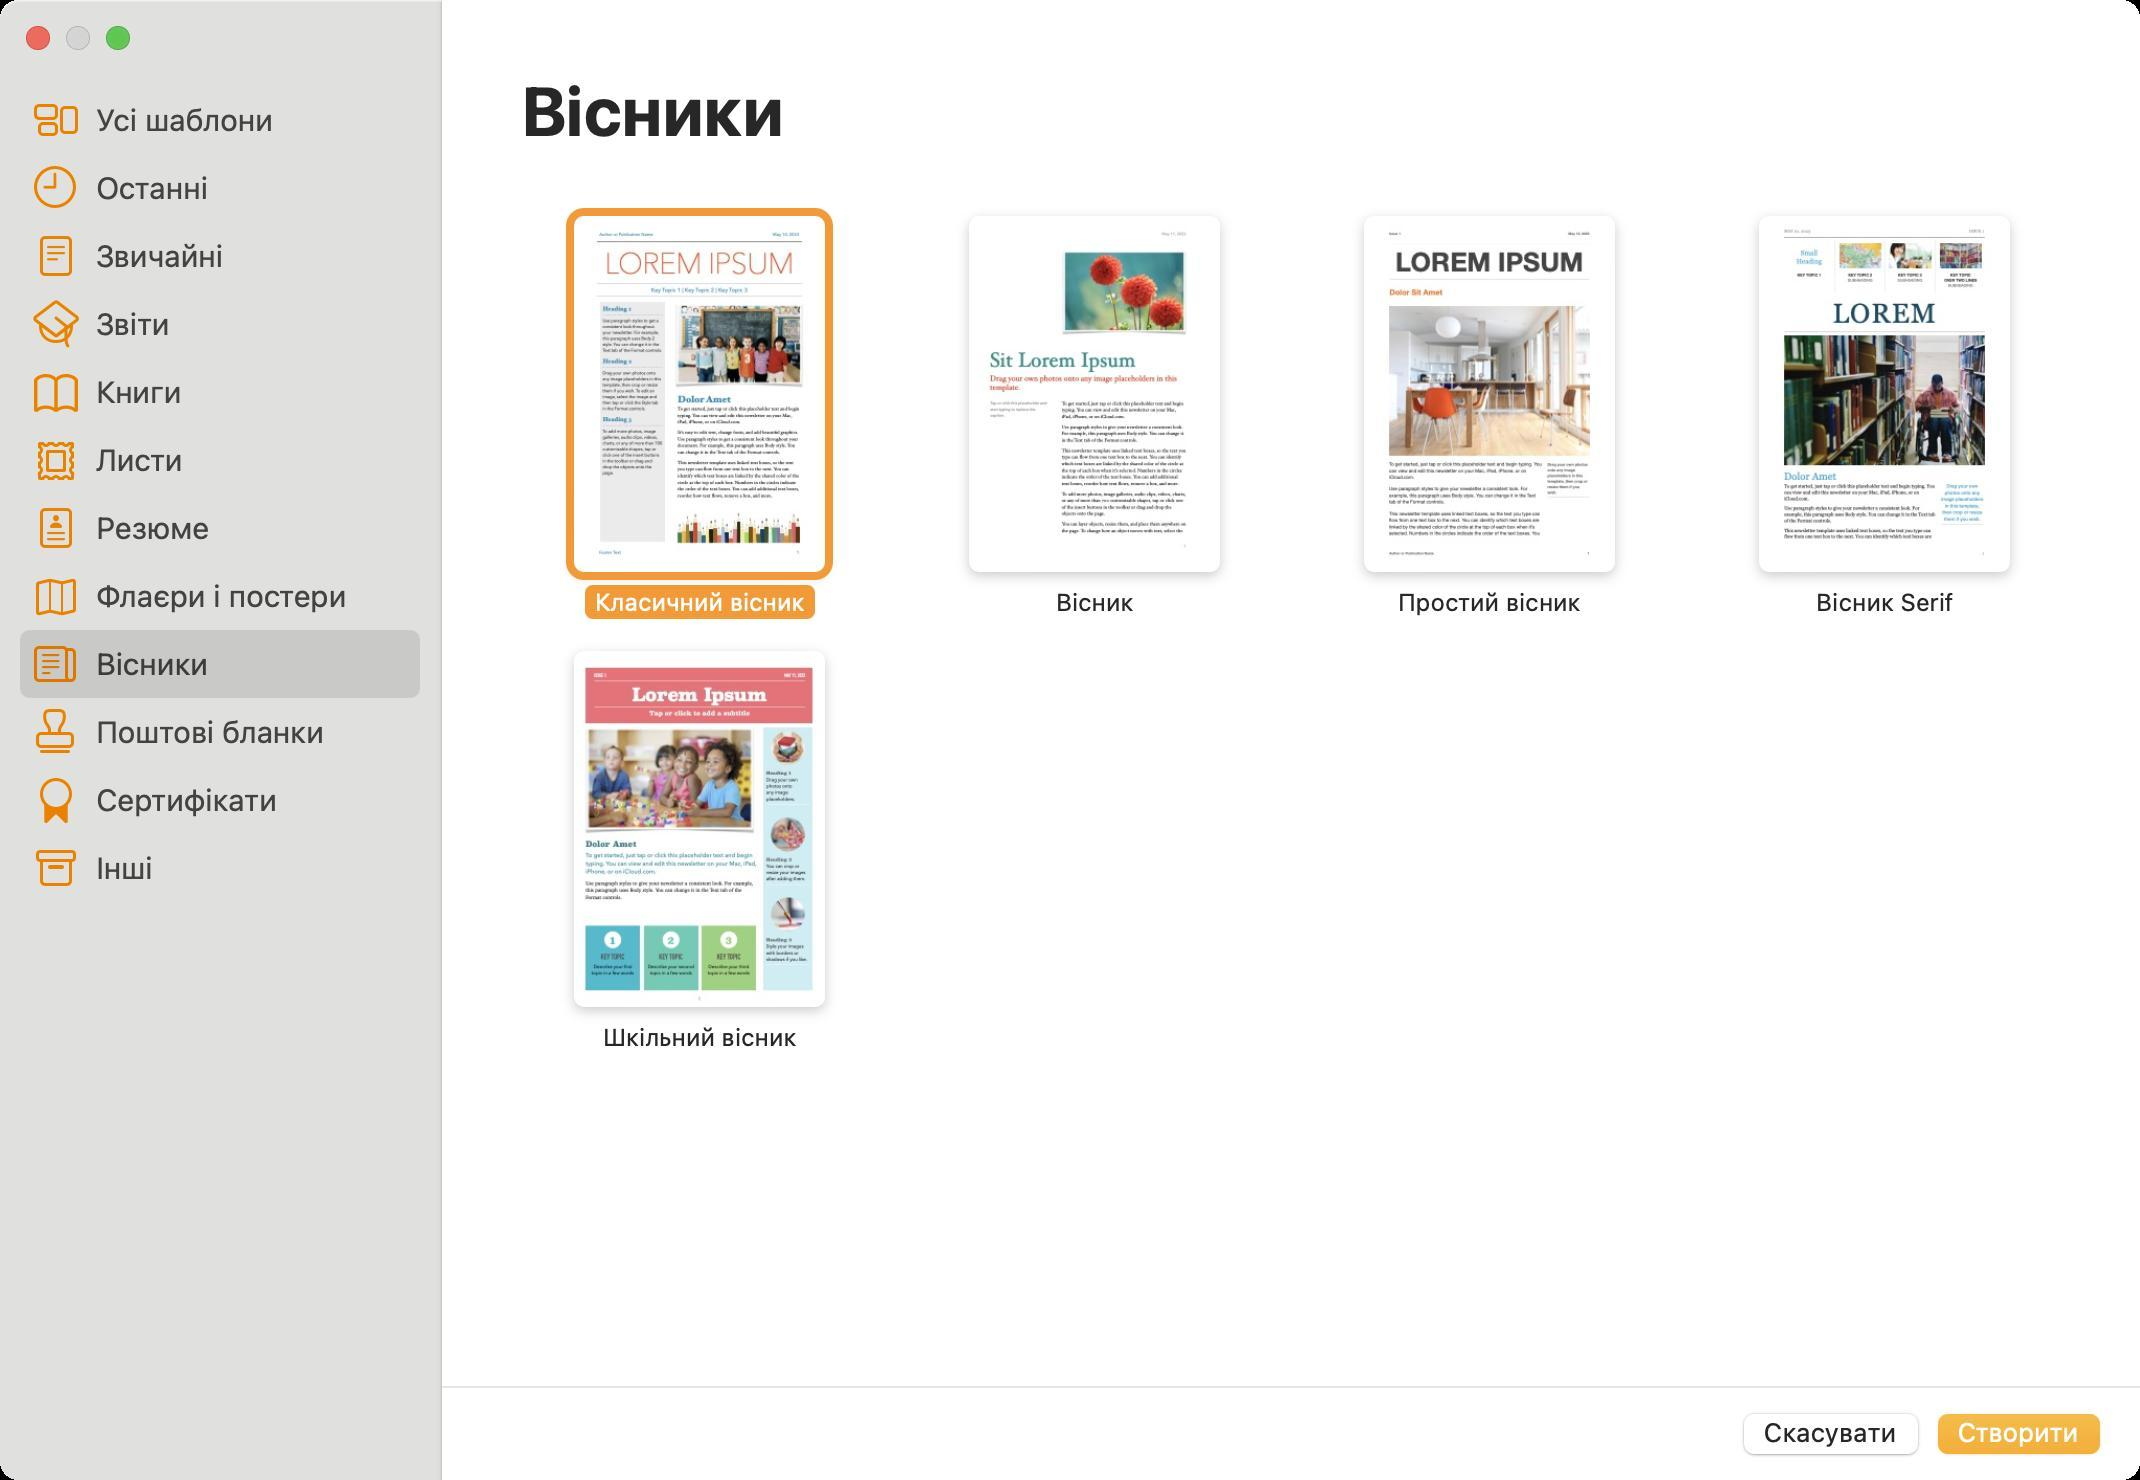
Accessibility tree:
{"name": "", "role": "AXWindow", "description": null, "role_description": "звичайне вікно", "value": null, "position": "325.00;168.00", "size": "1070;740", "children": [{"name": null, "role": "AXSplitGroup", "description": null, "role_description": "група розділених областей", "value": null, "position": "0.00;0.00", "size": "1070;740", "children": [{"name": null, "role": "AXScrollArea", "description": null, "role_description": "область прокручування", "value": null, "position": "0.00;43.00", "size": "220;668", "children": [{"name": null, "role": "AXTable", "description": null, "role_description": "таблиця", "value": null, "position": "0.00;43.00", "size": "220;668", "children": [{"name": null, "role": "AXRow", "description": null, "role_description": "рядок таблиці", "value": null, "position": "0.00;43.00", "size": "220;34", "children": [{"name": null, "role": "AXCell", "description": null, "role_description": "комірка", "value": null, "position": "16.00;43.00", "size": "188;34", "children": [{"name": null, "role": "AXStaticText", "description": null, "role_description": "текст", "value": "Усі шаблони", "position": "46.00;50.50", "size": "158;19", "children": []}]}]}, {"name": null, "role": "AXRow", "description": null, "role_description": "рядок таблиці", "value": null, "position": "0.00;77.00", "size": "220;34", "children": [{"name": null, "role": "AXCell", "description": null, "role_description": "комірка", "value": null, "position": "16.00;77.00", "size": "188;34", "children": [{"name": null, "role": "AXStaticText", "description": null, "role_description": "текст", "value": "Останні", "position": "46.00;84.50", "size": "158;19", "children": []}]}]}, {"name": null, "role": "AXRow", "description": null, "role_description": "рядок таблиці", "value": null, "position": "0.00;111.00", "size": "220;34", "children": [{"name": null, "role": "AXCell", "description": null, "role_description": "комірка", "value": null, "position": "16.00;111.00", "size": "188;34", "children": [{"name": null, "role": "AXStaticText", "description": null, "role_description": "текст", "value": "Звичайні", "position": "46.00;118.50", "size": "158;19", "children": []}]}]}, {"name": null, "role": "AXRow", "description": null, "role_description": "рядок таблиці", "value": null, "position": "0.00;145.00", "size": "220;34", "children": [{"name": null, "role": "AXCell", "description": null, "role_description": "комірка", "value": null, "position": "16.00;145.00", "size": "188;34", "children": [{"name": null, "role": "AXStaticText", "description": null, "role_description": "текст", "value": "Звіти", "position": "46.00;152.50", "size": "158;19", "children": []}]}]}, {"name": null, "role": "AXRow", "description": null, "role_description": "рядок таблиці", "value": null, "position": "0.00;179.00", "size": "220;34", "children": [{"name": null, "role": "AXCell", "description": null, "role_description": "комірка", "value": null, "position": "16.00;179.00", "size": "188;34", "children": [{"name": null, "role": "AXStaticText", "description": null, "role_description": "текст", "value": "Книги", "position": "46.00;186.50", "size": "158;19", "children": []}]}]}, {"name": null, "role": "AXRow", "description": null, "role_description": "рядок таблиці", "value": null, "position": "0.00;213.00", "size": "220;34", "children": [{"name": null, "role": "AXCell", "description": null, "role_description": "комірка", "value": null, "position": "16.00;213.00", "size": "188;34", "children": [{"name": null, "role": "AXStaticText", "description": null, "role_description": "текст", "value": "Листи", "position": "46.00;220.50", "size": "158;19", "children": []}]}]}, {"name": null, "role": "AXRow", "description": null, "role_description": "рядок таблиці", "value": null, "position": "0.00;247.00", "size": "220;34", "children": [{"name": null, "role": "AXCell", "description": null, "role_description": "комірка", "value": null, "position": "16.00;247.00", "size": "188;34", "children": [{"name": null, "role": "AXStaticText", "description": null, "role_description": "текст", "value": "Резюме", "position": "46.00;254.50", "size": "158;19", "children": []}]}]}, {"name": null, "role": "AXRow", "description": null, "role_description": "рядок таблиці", "value": null, "position": "0.00;281.00", "size": "220;34", "children": [{"name": null, "role": "AXCell", "description": null, "role_description": "комірка", "value": null, "position": "16.00;281.00", "size": "188;34", "children": [{"name": null, "role": "AXStaticText", "description": null, "role_description": "текст", "value": "Флаєри і постери", "position": "46.00;288.50", "size": "158;19", "children": []}]}]}, {"name": null, "role": "AXRow", "description": null, "role_description": "рядок таблиці", "value": null, "position": "0.00;315.00", "size": "220;34", "children": [{"name": null, "role": "AXCell", "description": null, "role_description": "комірка", "value": null, "position": "16.00;315.00", "size": "188;34", "children": [{"name": null, "role": "AXStaticText", "description": null, "role_description": "текст", "value": "Вісники", "position": "46.00;322.50", "size": "158;19", "children": []}]}]}, {"name": null, "role": "AXRow", "description": null, "role_description": "рядок таблиці", "value": null, "position": "0.00;349.00", "size": "220;34", "children": [{"name": null, "role": "AXCell", "description": null, "role_description": "комірка", "value": null, "position": "16.00;349.00", "size": "188;34", "children": [{"name": null, "role": "AXStaticText", "description": null, "role_description": "текст", "value": "Поштові бланки", "position": "46.00;356.50", "size": "158;19", "children": []}]}]}, {"name": null, "role": "AXRow", "description": null, "role_description": "рядок таблиці", "value": null, "position": "0.00;383.00", "size": "220;34", "children": [{"name": null, "role": "AXCell", "description": null, "role_description": "комірка", "value": null, "position": "16.00;383.00", "size": "188;34", "children": [{"name": null, "role": "AXStaticText", "description": null, "role_description": "текст", "value": "Сертифікати", "position": "46.00;390.50", "size": "158;19", "children": []}]}]}, {"name": null, "role": "AXRow", "description": null, "role_description": "рядок таблиці", "value": null, "position": "0.00;417.00", "size": "220;34", "children": [{"name": null, "role": "AXCell", "description": null, "role_description": "комірка", "value": null, "position": "16.00;417.00", "size": "188;34", "children": [{"name": null, "role": "AXStaticText", "description": null, "role_description": "текст", "value": "Інші", "position": "46.00;424.50", "size": "158;19", "children": []}]}]}, {"name": null, "role": "AXColumn", "description": null, "role_description": "стовпчик", "value": null, "position": "10.00;43.00", "size": "200;668", "children": []}]}]}, {"name": null, "role": "AXSplitter", "description": null, "role_description": "роздільник", "value": 220.0, "position": "220.00;38.00", "size": "1;702", "children": []}, {"name": null, "role": "AXScrollArea", "description": null, "role_description": "область прокручування", "value": null, "position": "221.00;0.00", "size": "849;694", "children": [{"name": null, "role": "AXList", "description": null, "role_description": "колекція", "value": null, "position": "221.00;88.00", "size": "849;456", "children": [{"name": null, "role": "AXList", "description": null, "role_description": "розділ", "value": null, "position": "255.00;98.00", "size": "782;438", "children": [{"name": null, "role": "AXGroup", "description": null, "role_description": "група", "value": null, "position": "255.00;98.00", "size": "782;438", "children": []}, {"name": null, "role": "AXButton", "description": "Класичний вісник, Документ із текстом синього, оранжевого й чорного кольору, який має багато стовпців із місцями для тексту та зображень", "role_description": "кнопка", "value": null, "position": "255.00;98.00", "size": "190;220", "children": [{"name": null, "role": "AXStaticText", "description": null, "role_description": "текст", "value": "‎⁨Класичний вісник⁩", "position": "293.50;293.50", "size": "113;15", "children": []}, {"name": null, "role": "AXImage", "description": "", "role_description": "зображення", "value": null, "position": "287.00;108.00", "size": "126;178", "children": []}]}, {"name": null, "role": "AXButton", "description": "Вісник, Документ із текстом бірюзового, червоного й чорного кольору, що має місця для зображень і тексту", "role_description": "кнопка", "value": null, "position": "452.50;98.00", "size": "190;220", "children": [{"name": null, "role": "AXStaticText", "description": null, "role_description": "текст", "value": "‎⁨Вісник⁩", "position": "524.00;293.50", "size": "47;15", "children": []}, {"name": null, "role": "AXImage", "description": "", "role_description": "зображення", "value": null, "position": "484.50;108.00", "size": "126;178", "children": []}]}, {"name": null, "role": "AXButton", "description": "Простий вісник, Документ із текстом оранжевого й чорного кольору, що має місця для зображень і тексту", "role_description": "кнопка", "value": null, "position": "650.00;98.00", "size": "190;220", "children": [{"name": null, "role": "AXStaticText", "description": null, "role_description": "текст", "value": "‎⁨Простий вісник⁩", "position": "695.00;293.50", "size": "100;15", "children": []}, {"name": null, "role": "AXImage", "description": "", "role_description": "зображення", "value": null, "position": "682.00;108.00", "size": "126;178", "children": []}]}, {"name": null, "role": "AXButton", "description": "Вісник Serif, Документ із текстом блакитного й чорного кольору, що має місця для рецензій на статтю, тексту й численних зображень у стовпцях", "role_description": "кнопка", "value": null, "position": "847.50;98.00", "size": "190;220", "children": [{"name": null, "role": "AXStaticText", "description": null, "role_description": "текст", "value": "‎⁨Вісник Serif⁩", "position": "904.00;293.50", "size": "77;15", "children": []}, {"name": null, "role": "AXImage", "description": "", "role_description": "зображення", "value": null, "position": "879.50;108.00", "size": "126;178", "children": []}]}, {"name": null, "role": "AXButton", "description": "Шкільний вісник, Документ із яскравими кольорами, який має місця для тексту та зображень", "role_description": "кнопка", "value": null, "position": "255.00;315.50", "size": "190;220", "children": [{"name": null, "role": "AXStaticText", "description": null, "role_description": "текст", "value": "‎⁨Шкільний вісник⁩", "position": "297.50;511.00", "size": "105;15", "children": []}, {"name": null, "role": "AXImage", "description": "", "role_description": "зображення", "value": null, "position": "287.00;325.50", "size": "126;178", "children": []}]}]}]}, {"name": null, "role": "AXStaticText", "description": null, "role_description": "текст", "value": "Вісники", "position": "259.00;35.00", "size": "136;40", "children": []}, {"name": null, "role": "AXScrollBar", "description": null, "role_description": "смуга прокручування", "value": 0.0, "position": "1054.00;0.00", "size": "16;694", "children": []}]}, {"name": "Скасувати", "role": "AXButton", "description": null, "role_description": "кнопка", "value": null, "position": "865.00;702.00", "size": "101;32", "children": []}, {"name": "Створити", "role": "AXButton", "description": null, "role_description": "кнопка", "value": null, "position": "962.00;702.00", "size": "95;32", "children": []}]}, {"name": null, "role": "AXToolbar", "description": null, "role_description": "панель інструментів", "value": null, "position": "0.00;0.00", "size": "1070;38", "children": []}, {"name": null, "role": "AXButton", "description": null, "role_description": "кнопка закривання", "value": null, "position": "12.00;11.00", "size": "14;16", "children": []}, {"name": null, "role": "AXButton", "description": null, "role_description": "кнопка оптимізації", "value": null, "position": "52.00;11.00", "size": "14;16", "children": [{"name": null, "role": "AXGroup", "description": null, "role_description": "група", "value": null, "position": "52.00;11.00", "size": "14;16", "children": [{"name": null, "role": "AXGroup", "description": null, "role_description": "група", "value": null, "position": "52.00;11.00", "size": "14;16", "children": []}]}]}, {"name": null, "role": "AXButton", "description": null, "role_description": "кнопка згортання", "value": null, "position": "32.00;11.00", "size": "14;16", "children": []}]}